Question:
I have to move an item from one listbox to another listbox, as the above image indicates.
- - - - -
Now the problem occurs when I click the <<, <, and reset button; that is, listbox2 items are not deleted.
'''
protected void btn1_Click(object sender, EventArgs e)
{
lbltext.Visible = false;
if (lstBoxAreaOfResponsibility.SelectedIndex >= 0)
{
foreach (ListItem Item in lstBoxAreaOfResponsibility.Items)
{
if (Item.Selected == true)
{
lstBoxAreaOfResponsibility2.Items.Add(Item);
}
}
}
else
{
lbltext.Visible = true;
lbltext.Text = "Please select atleast one in Area Of Responsibility to move";
}
}
protected void btn2_Click(object sender, EventArgs e)
{
lbltxt.Visible = false;
if (lstBoxAreaOfResponsibility.Items.Count != 0)
{
foreach (ListItem Item in lstBoxAreaOfResponsibility.Items)
{
lstBoxAreaOfResponsibility2.Items.Add(Item);
}
}
else
{
lbltext.Visible = true;
lbltext.Text = "There Is no Item In ListBox 1 to Move";
}
}
protected void btn3_Click(object sender, EventArgs e)
{
lbltext.Visible = false;
if (lstBoxAreaOfResponsibility2.Items.Count != 0)
{
foreach (ListItem Item in lstBoxAreaOfResponsibility2.Items)
{
lstBoxAreaOfResponsibility2.Items.Remove(Item);
}
}
else
{
lbltext.Visible = true;
lbltext.Text = "There Is No Item To Move";
}
}
protected void btn4_Click(object sender, EventArgs e)
{
lbltext.Visible = false;
if (lstBoxAreaOfResponsibility2.SelectedIndex >= 0)
{
foreach (ListItem Item in lstBoxAreaOfResponsibility2.Items)
{
if (Item.Selected == true)
{
lstBoxAreaOfResponsibility2.Items.Remove(Item);
}
}
}
else
{
lbltext.Visible = true;
lbltext.Text = "Please select atleast one in Listbox2 to move";
}
}
'''
after clicking the 3rd and 4th button, it is showing error like
> "Collection was modified; enumeration operation may not execute."
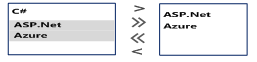
Answer: You are modifying a collection while iterating over it. I don't have an IDE but can you try:
'''
protected void btn3_Click(object sender, EventArgs e)
{
lbltext.Visible = false;
if (lstBoxAreaOfResponsibility2.Items.Count != 0)
{
lstBoxAreaOfResponsibility2.Items.Clear();
}
else
{
lbltext.Visible = true;
lbltext.Text = "There Is No Item To Move";
}
}
protected void btn4_Click(object sender, EventArgs e)
{
lbltext.Visible = false;
if (lstBoxAreaOfResponsibility2.SelectedIndex >= 0)
{
ListItem itemToDelete = new ListItem();
foreach (ListItem Item in lstBoxAreaOfResponsibility2.Items)
{
if (Item.Selected == true)
{
itemToDelete = Item;
}
}
lstBoxAreaOfResponsibility2.Items.Remove(itemToDelete);
}
else
{
lbltext.Visible = true;
lbltext.Text = "Please select atleast one in Listbox2 to move";
}
}
'''